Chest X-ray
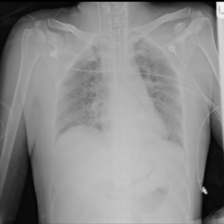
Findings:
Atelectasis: negative
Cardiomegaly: negative
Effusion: negative
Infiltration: negative
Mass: negative
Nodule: negative
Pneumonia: negative
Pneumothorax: negative
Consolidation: negative
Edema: negative
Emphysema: negative
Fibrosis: negative
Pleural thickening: negative
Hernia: negative